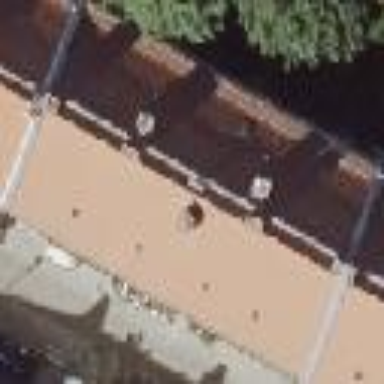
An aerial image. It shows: Hipped roof apartment building.